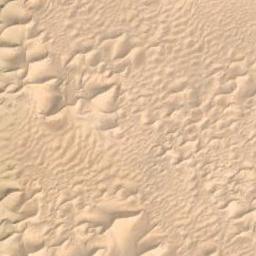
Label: desert